Question: I'm just starting to go through tutorials for writing Android apps. My first app is hopefully going to be very simple, but I am having a little trouble with the next step. I have my main GUI working, which is a simple 'LinearLayout' with several Buttons arranged vertically. When I click on the Connect button, I want a PopupWindow to appear, with the following information:
'''
TextView: "Enter IP Address"
EditText: <ip address should get entered here>
Button: "OK" --> connects to a PC listening for requests
'''
The problem is, when the PopupWindow is created, I can barely make out any of the text in the TextView, but it's definitely there. More strangely, I can't see the EditText or the Button. It's almost as if the PopupWindow is fading into view, but gets frozen partway.
I used the code from <URL> work.
Once the PopupWindow (kind of) displays, my app is frozen because it's obscuring the main GUI at that point.
I have also added calls to showAsDropDown() and dismiss(), and when I do this the PopupWindow definitely disappears because I regain responsiveness in my main GUI.
Can anyone explain what's going on here?
Here's what I am talking about regarding the barely-visible TextView:

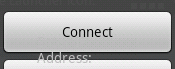
Answer: Does it absolutely have to be a 'PopupWindow'? Would a custom 'Dialog' do instead? You can specify your own layout & buttons etc. Some examples using custom dialogs are <URL>.